Question: Before I begin, I should tell you that this happens in iOS 5.1. Before the most recent update, this had never happened and it still does not happen on any other version. That said, here's what's going on.
When a user logs out of my app, one of the things that happens is that all of the 'NSUserDefaults' get deleted. Rather than manually removing every key I might add to the user's defaults, I just completely delete all of the 'NSUserDefaults', using the method suggested in <URL>:
'''
NSString *appDomain = [[NSBundle mainBundle] bundleIdentifier];
[[NSUserDefaults standardUserDefaults] removePersistentDomainForName:appDomain];
'''
What seems to happen though, is that every time I try to create a 'UIWebView' after having removed 'NSUserDefaults', I get an 'EXC_CRASH (SIGABRT)'. The crash happens when I call '[[UIWebView alloc] initWithFrame:frame]'. Strange right? Completely quitting and reopening the app allows 'UIWebView's to be created again.
So, I managed to figure out that removing the defaults would cause the 'UIWebView' issue, but to be sure, I added a symbolic breakpoint for '-[NSUserDefaults setObject:forKey:]'.

Creating a 'UIWebView' does indeed trigger the breakpoint.
Poking through the crash logs gives me the exception reason:
'''
-[__NSCFDictionary setObject:forKey:]: attempt to insert nil value (key: WebKitLocalStorageDatabasePathPreferenceKey)
'''
And here's the beginning of the stack trace:
'''
0 CoreFoundation 0x3340688f __exceptionPreprocess + 163
1 libobjc.A.dylib 0x37bd4259 objc_exception_throw + 33
2 CoreFoundation 0x33406789 +[NSException raise:format:] + 1
3 CoreFoundation 0x334067ab +[NSException raise:format:] + 35
4 CoreFoundation 0x3337368b -[__NSCFDictionary setObject:forKey:] + 235
5 WebKit 0x3541e043 -[WebPreferences _setStringValue:forKey:] + 151
6 UIKit 0x32841f8f -[UIWebView _webViewCommonInit:] + 1547
7 UIKit 0x328418d7 -[UIWebView initWithFrame:] + 75
8 MyApp 0x0007576f + 0
9 UIKit 0x326d4dbf -[UIViewController view] + 51
10 UIKit 0x327347e5 -[UITabBarController transitionFromViewController:toViewController:transition:shouldSetSelected:] + 93
11 UIKit 0x32734783 -[UITabBarController transitionFromViewController:toViewController:] + 31
12 UIKit 0x327340bd -[UITabBarController _setSelectedViewController:] + 301
13 UIKit 0x327bd5d9 -[UITabBarController _tabBarItemClicked:] + 345
'''
What I'm doing for now, and what works, is just keeping track of the 'NSUserDefaults' keys I have set and removing them all manually when I need to. But there's always a risk I might forget a sensitive key, so simply clearing all 'NSUserDefaults' strikes me as more sensible. So, I would like to know why I can't do that. Is it a bug or am I doing something wrong?
If you want any more info, just let me know! Thanks.
EDIT: Doing '[[NSUserDefaults standardUserDefaults] synchronize]' after deleting all 'NSUserDefaults' does not help.
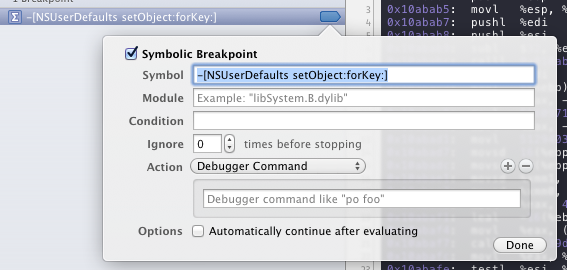
Answer: I'm seeing this issue as well, I think you have to have created a UIWebView first before clearing user defaults for it to occur. A clean project with the following will cause the crash in iOS5.1, this works fine in iOS5.0 and earlier:
'''
UIWebView *webView = [[UIWebView alloc] init];
[webView release];
[[NSUserDefaults standardUserDefaults] setPersistentDomain:[NSDictionary dictionary] forName:[[NSBundle mainBundle] bundleIdentifier]];
UIWebView *anotherWebView = [[UIWebView alloc] init];
[anotherWebView release];
'''
I can work around the crash by doing this instead, which avoids having to remember all your settings keys:
'''
id workaround51Crash = [[NSUserDefaults standardUserDefaults] objectForKey:@"WebKitLocalStorageDatabasePathPreferenceKey"];
NSDictionary *emptySettings = (workaround51Crash != nil)
? [NSDictionary dictionaryWithObject:workaround51Crash forKey:@"WebKitLocalStorageDatabasePathPreferenceKey"]
: [NSDictionary dictionary];
[[NSUserDefaults standardUserDefaults] setPersistentDomain:emptySettings forName:[[NSBundle mainBundle] bundleIdentifier]];
'''
Anyone see any issues with doing it this way?